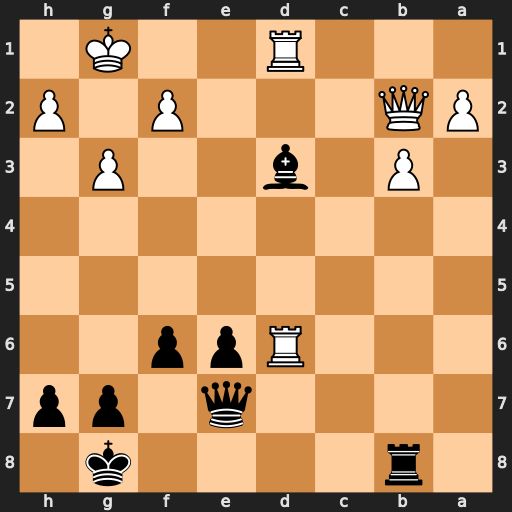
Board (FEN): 1r4k1/4q1pp/3Rpp2/8/8/1P1b2P1/PQ3P1P/3R2K1
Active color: b
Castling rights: -
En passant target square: -
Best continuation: Qxd6 Qc3 Rd8